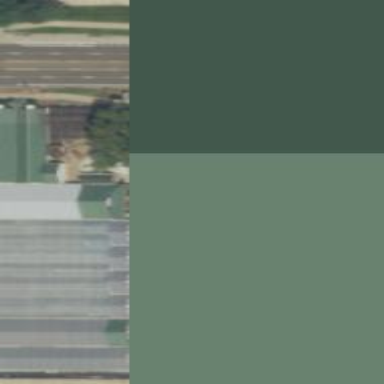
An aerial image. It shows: Building that serves as garden center.